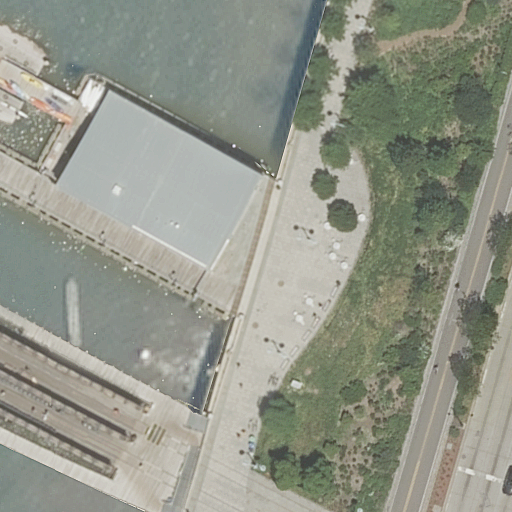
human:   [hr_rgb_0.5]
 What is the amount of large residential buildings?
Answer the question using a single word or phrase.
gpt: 1

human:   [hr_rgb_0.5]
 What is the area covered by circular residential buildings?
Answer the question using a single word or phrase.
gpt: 0m2

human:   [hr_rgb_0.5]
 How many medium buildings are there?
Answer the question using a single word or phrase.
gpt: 0

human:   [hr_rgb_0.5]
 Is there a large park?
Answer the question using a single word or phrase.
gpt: no

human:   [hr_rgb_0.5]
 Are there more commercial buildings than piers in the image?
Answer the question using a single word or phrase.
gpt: no

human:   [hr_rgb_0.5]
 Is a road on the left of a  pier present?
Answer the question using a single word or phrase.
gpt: no

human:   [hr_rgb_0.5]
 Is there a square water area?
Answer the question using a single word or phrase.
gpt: no

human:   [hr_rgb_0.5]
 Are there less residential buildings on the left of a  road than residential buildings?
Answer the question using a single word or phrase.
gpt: no

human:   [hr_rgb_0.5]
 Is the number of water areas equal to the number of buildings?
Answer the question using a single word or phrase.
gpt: yes

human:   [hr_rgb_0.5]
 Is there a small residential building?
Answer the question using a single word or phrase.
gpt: no

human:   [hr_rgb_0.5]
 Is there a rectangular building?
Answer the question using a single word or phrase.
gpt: yes

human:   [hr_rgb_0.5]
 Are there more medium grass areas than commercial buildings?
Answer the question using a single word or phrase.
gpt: yes

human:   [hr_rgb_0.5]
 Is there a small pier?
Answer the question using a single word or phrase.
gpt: yes

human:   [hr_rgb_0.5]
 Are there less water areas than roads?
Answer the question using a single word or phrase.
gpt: yes

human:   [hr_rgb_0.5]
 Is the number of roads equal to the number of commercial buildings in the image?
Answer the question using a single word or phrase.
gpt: no

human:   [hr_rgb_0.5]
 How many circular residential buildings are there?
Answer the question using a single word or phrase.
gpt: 0

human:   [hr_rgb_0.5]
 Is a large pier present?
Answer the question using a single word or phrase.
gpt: yes

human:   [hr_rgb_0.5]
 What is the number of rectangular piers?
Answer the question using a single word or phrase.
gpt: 2

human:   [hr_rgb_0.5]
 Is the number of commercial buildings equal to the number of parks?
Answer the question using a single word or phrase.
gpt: no

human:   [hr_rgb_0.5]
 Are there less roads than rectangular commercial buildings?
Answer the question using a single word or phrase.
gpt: no

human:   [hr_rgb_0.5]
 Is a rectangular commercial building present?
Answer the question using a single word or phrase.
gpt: no

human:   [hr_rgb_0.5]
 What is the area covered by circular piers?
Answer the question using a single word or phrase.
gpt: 0m2

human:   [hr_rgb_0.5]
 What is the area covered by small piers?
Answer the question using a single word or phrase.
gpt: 11m2

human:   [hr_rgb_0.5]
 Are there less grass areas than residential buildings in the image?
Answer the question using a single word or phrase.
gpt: no

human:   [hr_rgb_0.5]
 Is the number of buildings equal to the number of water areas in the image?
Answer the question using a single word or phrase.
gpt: yes

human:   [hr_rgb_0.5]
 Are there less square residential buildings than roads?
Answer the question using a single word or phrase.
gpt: yes

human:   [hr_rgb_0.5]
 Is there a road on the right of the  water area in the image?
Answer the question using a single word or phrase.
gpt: yes

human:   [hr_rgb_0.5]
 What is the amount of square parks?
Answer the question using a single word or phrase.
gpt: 0

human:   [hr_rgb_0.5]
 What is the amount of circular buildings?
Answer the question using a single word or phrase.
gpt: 0

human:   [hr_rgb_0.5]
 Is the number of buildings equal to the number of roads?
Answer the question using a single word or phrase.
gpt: no

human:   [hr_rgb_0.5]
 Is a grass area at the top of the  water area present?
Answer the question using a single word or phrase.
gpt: yes

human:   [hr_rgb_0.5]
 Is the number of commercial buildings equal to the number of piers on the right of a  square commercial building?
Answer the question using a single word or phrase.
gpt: yes

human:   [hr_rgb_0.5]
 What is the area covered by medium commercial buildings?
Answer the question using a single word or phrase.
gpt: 0m2

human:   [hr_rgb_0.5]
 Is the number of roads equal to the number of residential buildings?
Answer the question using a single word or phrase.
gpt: no

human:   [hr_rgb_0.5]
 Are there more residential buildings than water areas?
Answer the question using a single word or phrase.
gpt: no

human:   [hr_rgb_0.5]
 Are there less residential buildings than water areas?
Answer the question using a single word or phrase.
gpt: no